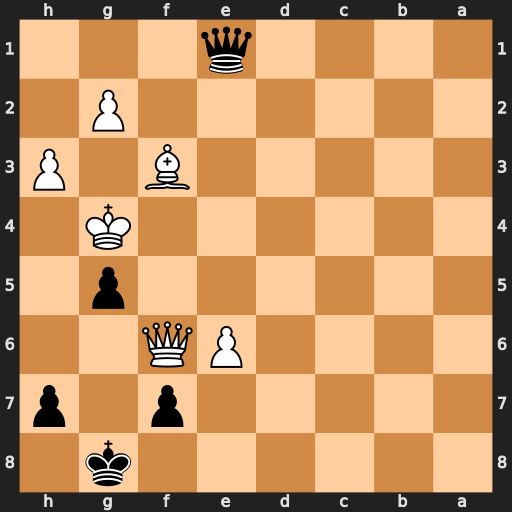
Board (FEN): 6k1/5p1p/4PQ2/6p1/6K1/5B1P/6P1/4q3
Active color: b
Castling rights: -
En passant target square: -
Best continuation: Qh4+ Kf5 Qf4#